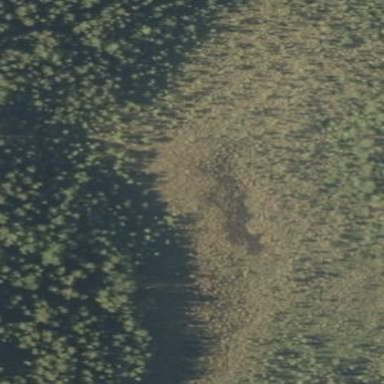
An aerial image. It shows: Bog wetland area.